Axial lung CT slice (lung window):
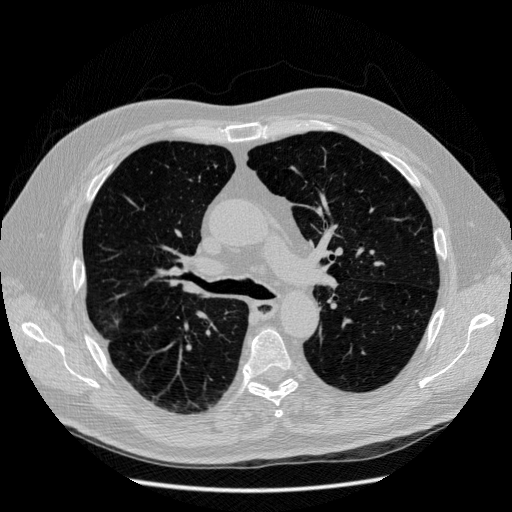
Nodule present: no